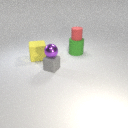
small red rubber cylinder above large green rubber cylinder